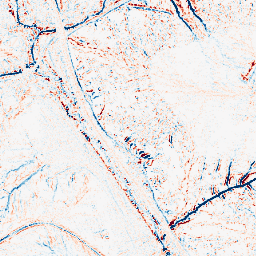
Category: edge_preserving
Decomposition family: median
Decomposition parameters: size: 5
Upsampling method: sinc_hamming
Upsampling parameters: scale: 2
kernel_size: 4
Upsampling scale: 2